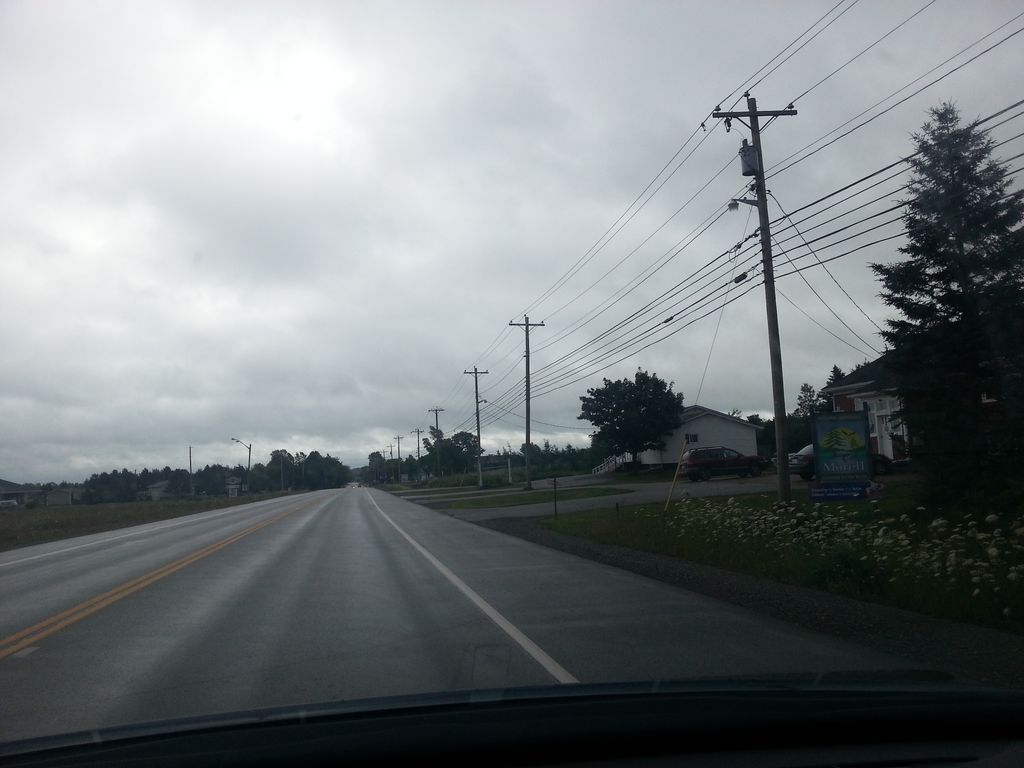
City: charlottetown